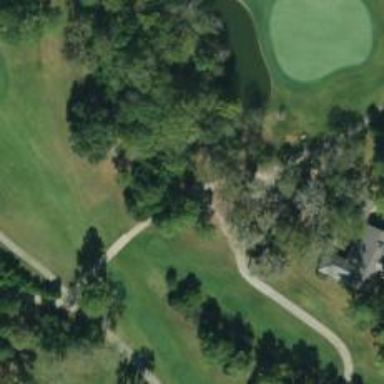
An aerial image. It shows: Service road used as golf cart path.